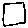
Label: square